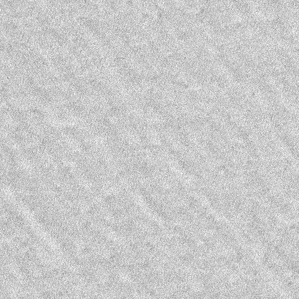
Label: frost